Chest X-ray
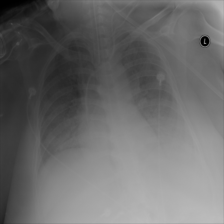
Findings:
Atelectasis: negative
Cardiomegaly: negative
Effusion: negative
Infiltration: positive
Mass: negative
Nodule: negative
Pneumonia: negative
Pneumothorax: negative
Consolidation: negative
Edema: positive
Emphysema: negative
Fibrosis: negative
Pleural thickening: negative
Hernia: negative